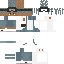
A female human skin with medium skin, wearing brown long hair dressed in a blue hoodie and brown pants, featuring a closed mouth.